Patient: sex M, age 71
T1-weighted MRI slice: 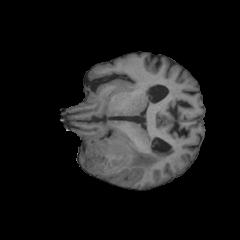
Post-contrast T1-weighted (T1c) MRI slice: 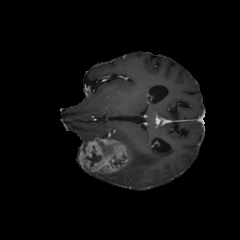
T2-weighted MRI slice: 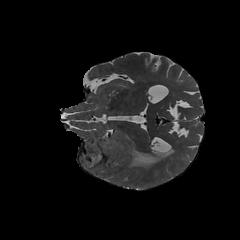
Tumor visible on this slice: yes
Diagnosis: Glioblastoma, IDH-wildtype
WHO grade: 4